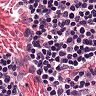
Metastatic tissue present: no